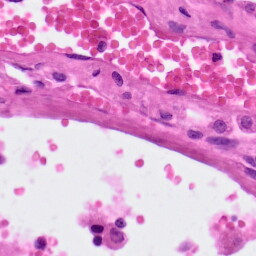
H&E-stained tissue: Lung